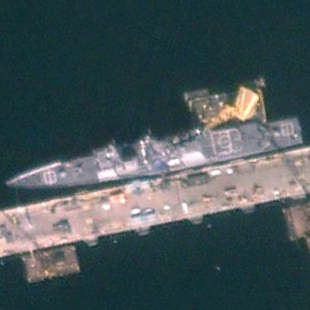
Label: cruiser